Interaction volume radius: 5 \u00c5
Interaction volume height: 40 \u00c5
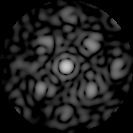
Disorder parameter: 0.5034